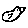
Label: bird